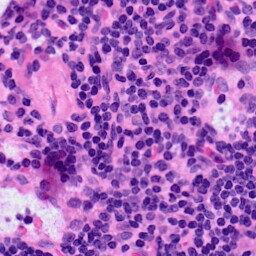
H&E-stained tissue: LymphNode